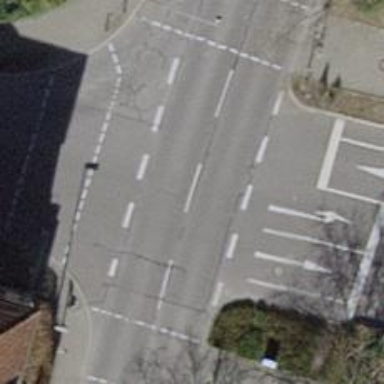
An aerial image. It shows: Road with traffic signals.